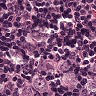
Metastatic tissue present: yes